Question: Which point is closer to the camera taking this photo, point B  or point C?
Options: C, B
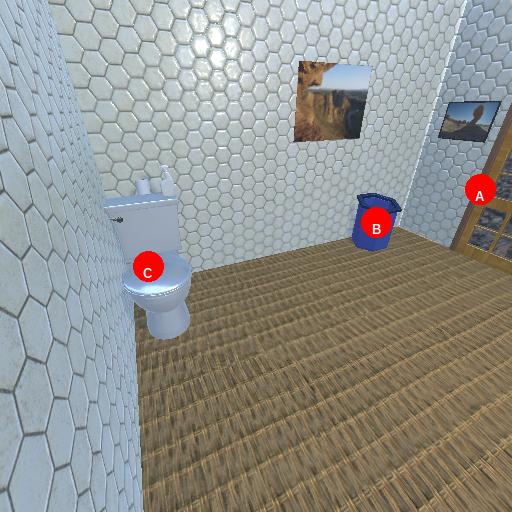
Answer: C